Question: I need to fetch a value from an Array of Structures. In the object below, I want to fetch the 'value' column of the struct, which is nested inside the array of struct. I think I can use 'structFindValue', but am not sure.
Here is the screenshot for this:

What I have tried is this:
'''
<cfdump var=#StructFindValue(emails,"value","all")# />
'''
Please guide me how can I find the 'value'.
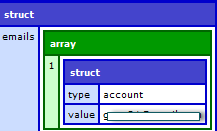
Answer: ok i found it like this, not a good way but working, as of now, i ned only 1 array:
'''
<cfset result = getEmailAddr.emails[1].value>
'''